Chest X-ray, PA view. Patient: 68 years old, sex M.
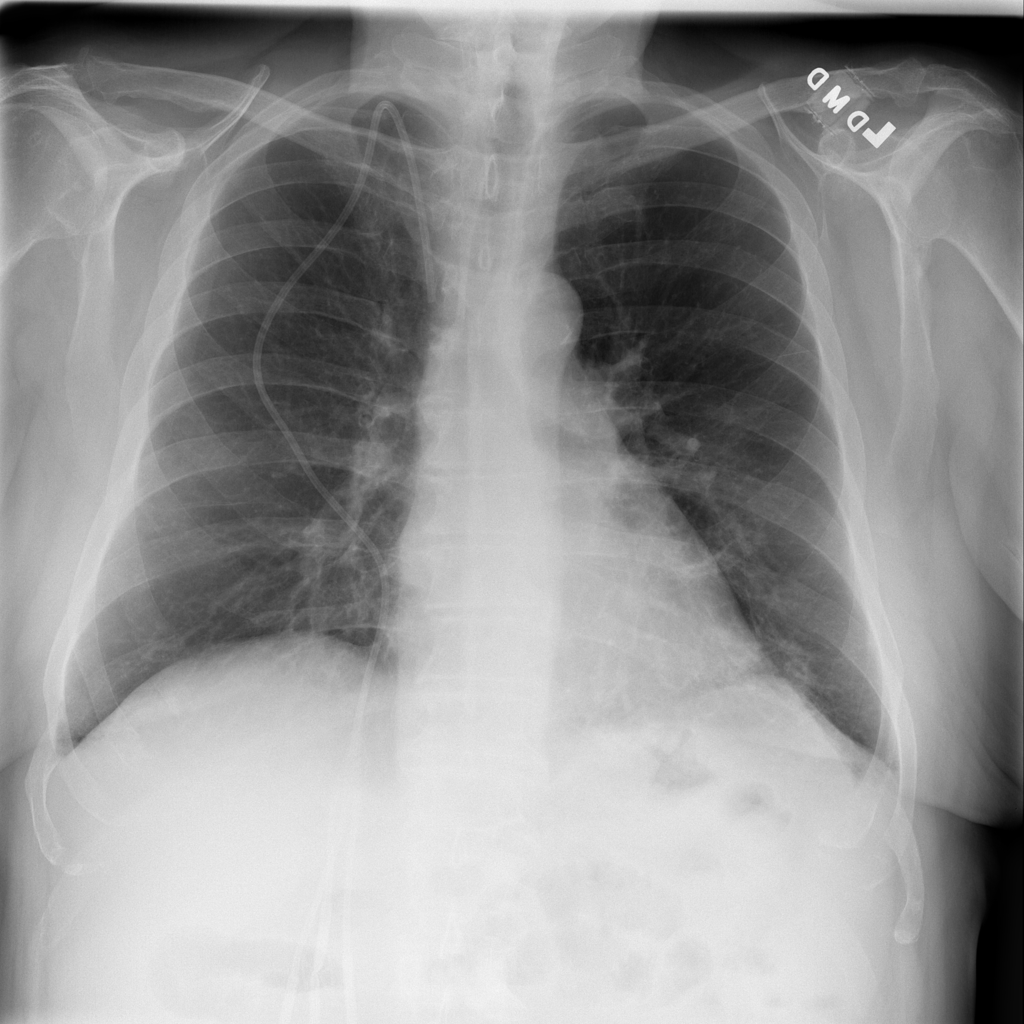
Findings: No Finding